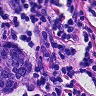
Metastatic tissue present: no